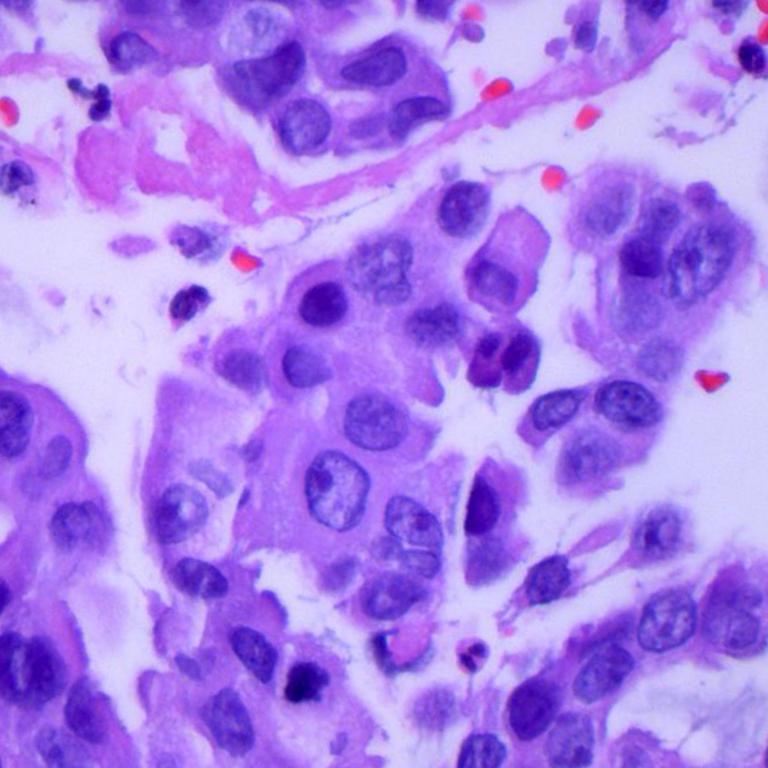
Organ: lung
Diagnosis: adenocarcinomas